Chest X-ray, AP view. Patient: 32 years old, sex F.
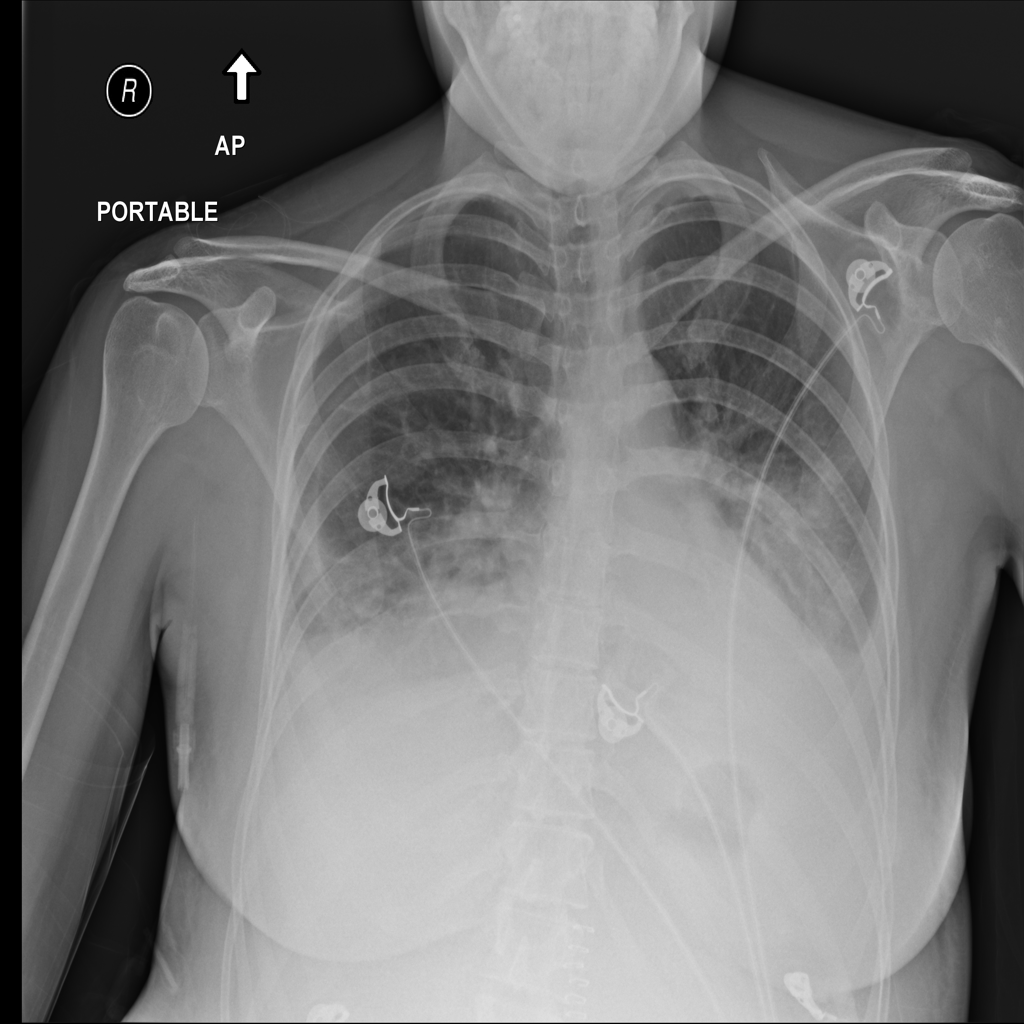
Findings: Atelectasis, Consolidation